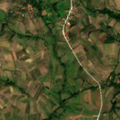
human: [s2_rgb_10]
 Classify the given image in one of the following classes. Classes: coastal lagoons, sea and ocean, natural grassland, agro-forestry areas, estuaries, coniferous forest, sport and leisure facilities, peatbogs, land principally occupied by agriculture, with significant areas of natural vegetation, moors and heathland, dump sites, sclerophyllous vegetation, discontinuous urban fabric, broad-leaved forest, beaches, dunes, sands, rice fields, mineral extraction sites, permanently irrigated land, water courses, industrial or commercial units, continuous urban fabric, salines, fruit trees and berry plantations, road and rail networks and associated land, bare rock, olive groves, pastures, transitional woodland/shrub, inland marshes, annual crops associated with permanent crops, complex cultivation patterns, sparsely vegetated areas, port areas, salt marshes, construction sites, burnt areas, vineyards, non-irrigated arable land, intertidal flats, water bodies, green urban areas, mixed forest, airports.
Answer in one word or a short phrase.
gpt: non-irrigated arable land, complex cultivation patterns, land principally occupied by agriculture, with significant areas of natural vegetation